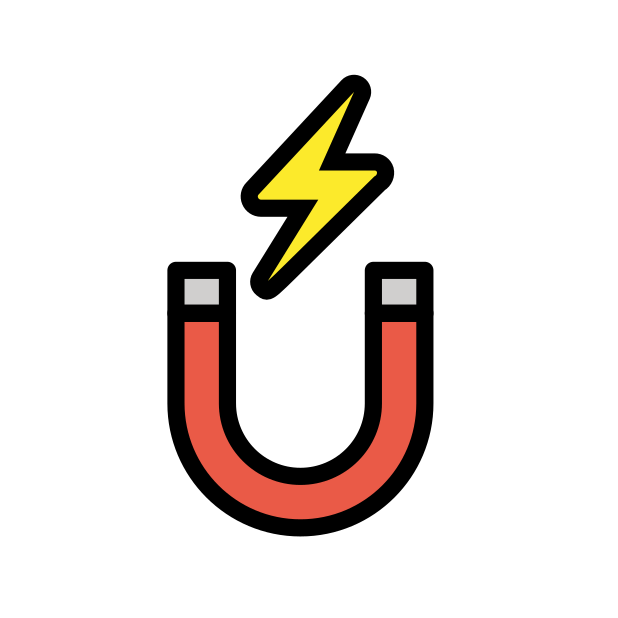
magnet